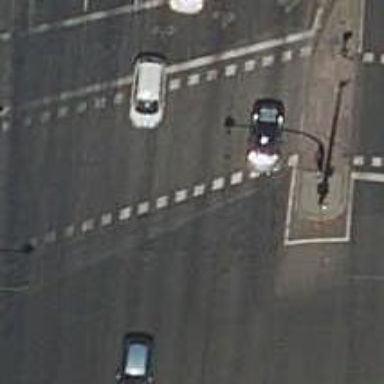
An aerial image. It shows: Road crossing with traffic signals.